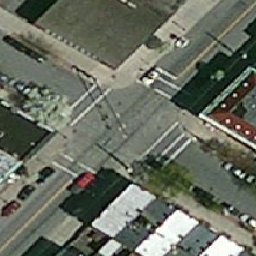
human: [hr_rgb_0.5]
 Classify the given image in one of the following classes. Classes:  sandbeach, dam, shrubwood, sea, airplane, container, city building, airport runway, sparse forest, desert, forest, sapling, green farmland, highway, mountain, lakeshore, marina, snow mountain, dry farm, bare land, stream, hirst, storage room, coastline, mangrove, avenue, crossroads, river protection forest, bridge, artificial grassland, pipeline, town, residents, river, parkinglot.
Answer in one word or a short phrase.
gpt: crossroads